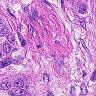
Metastatic tissue present: yes